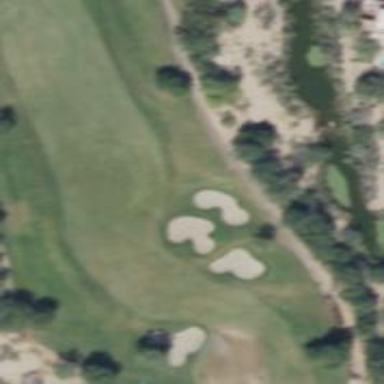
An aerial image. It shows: Scenic golf fairway.